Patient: sex M, age 58
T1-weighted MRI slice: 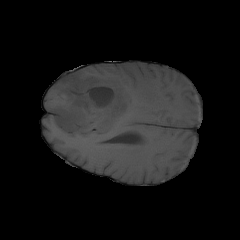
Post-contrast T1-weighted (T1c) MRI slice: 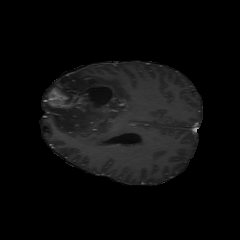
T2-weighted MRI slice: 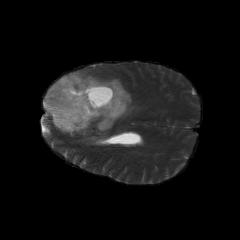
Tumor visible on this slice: yes
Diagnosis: Astrocytoma, IDH-mutant
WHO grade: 4